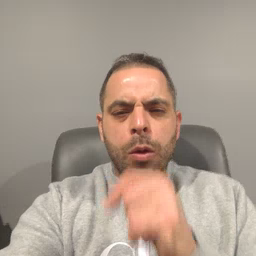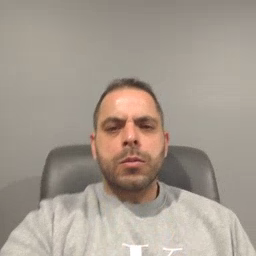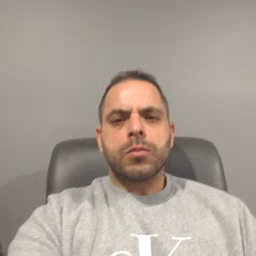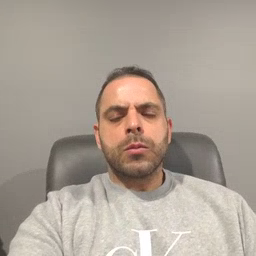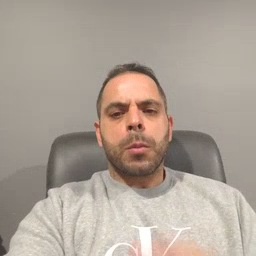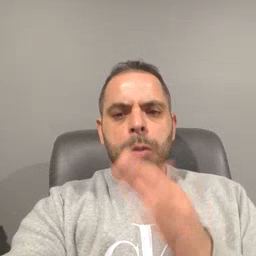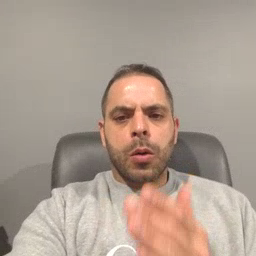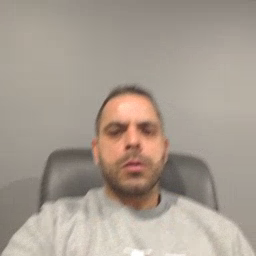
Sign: book